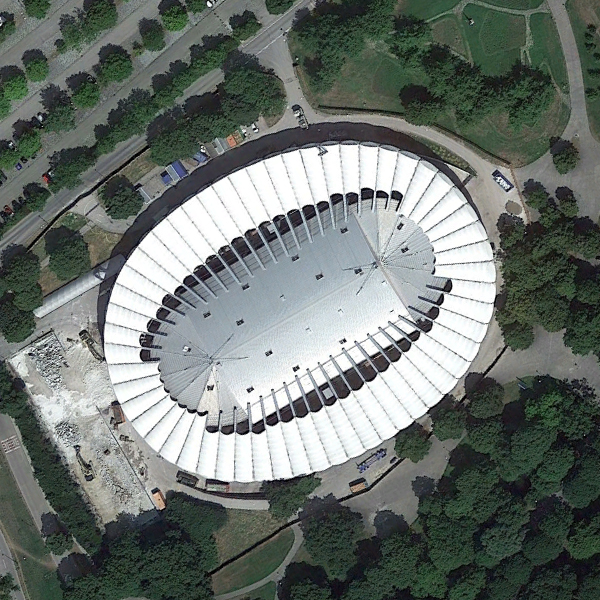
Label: Center